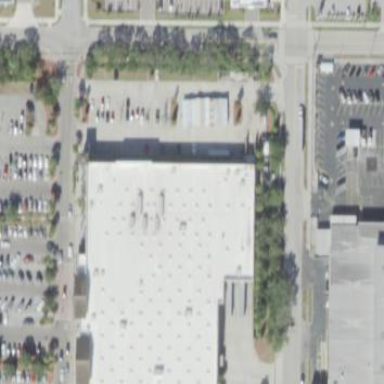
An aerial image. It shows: Supermarket with flat roof.